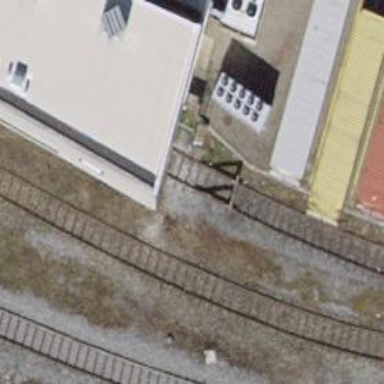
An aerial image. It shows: Railway buffer stop.